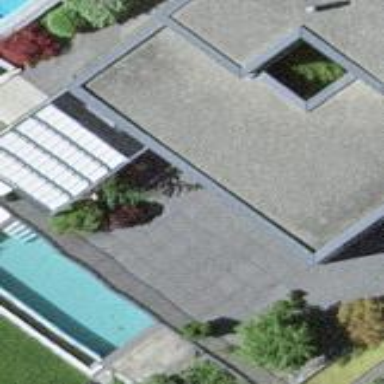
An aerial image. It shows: Swimming pool located in leisure land.